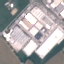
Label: Industrial